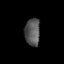
Tissue: prostate
Cell type: Epithelial cells
Senescence score: 0.3464
Nuclear area (px): 407
Mean DAPI intensity: 86.737